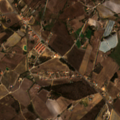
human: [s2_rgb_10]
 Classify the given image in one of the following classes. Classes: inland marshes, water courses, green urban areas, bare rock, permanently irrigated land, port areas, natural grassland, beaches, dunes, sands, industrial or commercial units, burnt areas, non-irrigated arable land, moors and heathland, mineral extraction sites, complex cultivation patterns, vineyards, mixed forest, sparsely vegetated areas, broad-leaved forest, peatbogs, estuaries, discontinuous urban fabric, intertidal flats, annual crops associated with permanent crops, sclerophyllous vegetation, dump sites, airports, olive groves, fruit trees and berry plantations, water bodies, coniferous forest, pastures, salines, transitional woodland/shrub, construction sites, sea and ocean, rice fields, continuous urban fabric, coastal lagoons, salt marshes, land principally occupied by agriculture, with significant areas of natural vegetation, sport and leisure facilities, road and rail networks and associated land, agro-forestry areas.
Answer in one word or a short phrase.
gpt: non-irrigated arable land, permanently irrigated land, complex cultivation patterns